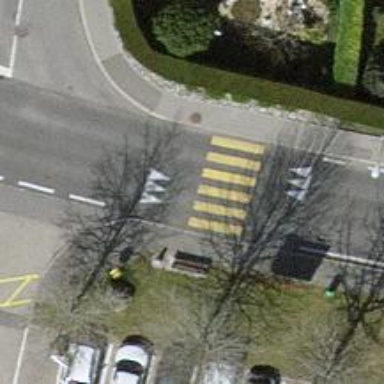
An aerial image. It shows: Uncontrolled crossing on the road.